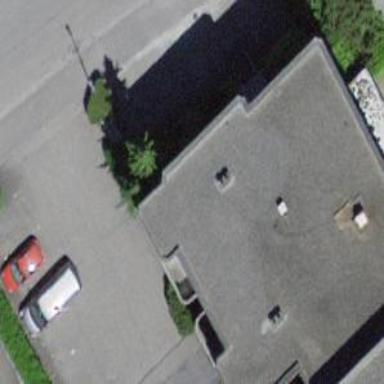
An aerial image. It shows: Part of building.